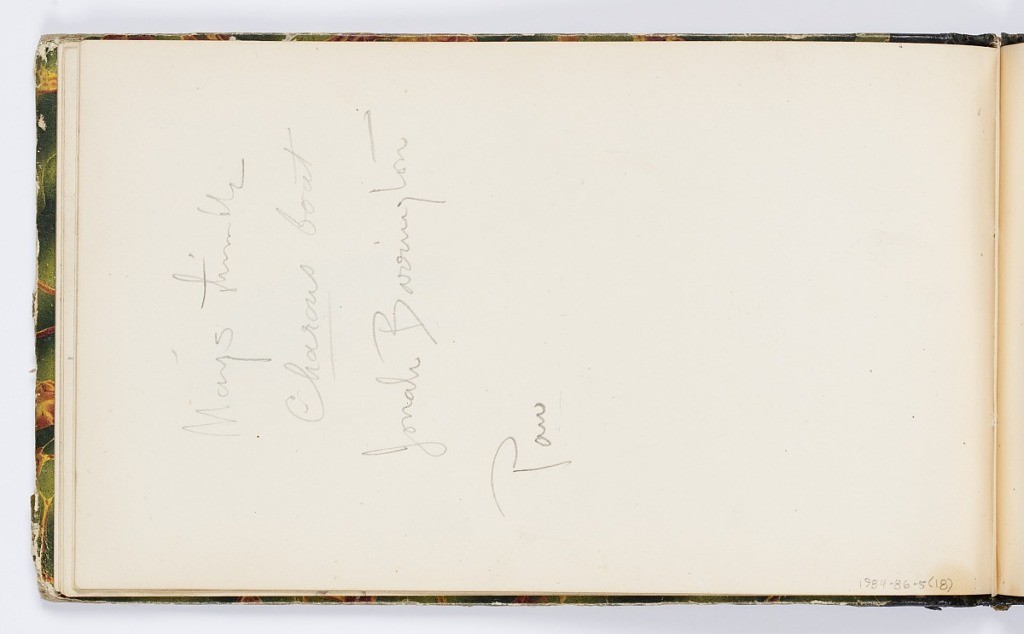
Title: Sketchbook Page: List including Charon's Boat
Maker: Kenyon Cox, American, 1856–1919
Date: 1875
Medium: Graphite on paper
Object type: Sketchbook folio
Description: List including Charon's boat.